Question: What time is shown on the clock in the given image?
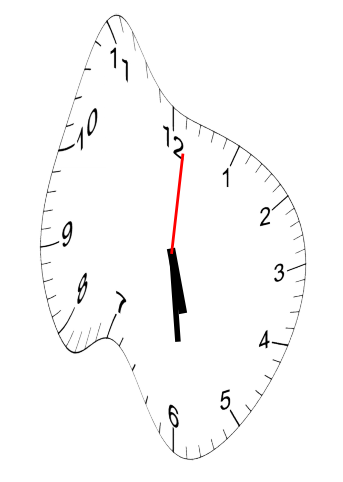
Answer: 05:29:01